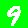
Digit: 9